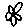
Label: flower